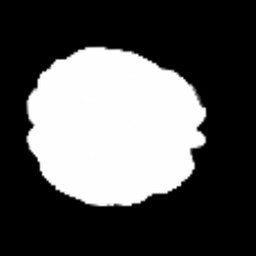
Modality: FA
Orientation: axial
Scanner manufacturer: siemens
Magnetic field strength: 3 T
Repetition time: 3.6 s
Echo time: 0.092 s